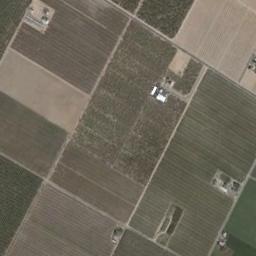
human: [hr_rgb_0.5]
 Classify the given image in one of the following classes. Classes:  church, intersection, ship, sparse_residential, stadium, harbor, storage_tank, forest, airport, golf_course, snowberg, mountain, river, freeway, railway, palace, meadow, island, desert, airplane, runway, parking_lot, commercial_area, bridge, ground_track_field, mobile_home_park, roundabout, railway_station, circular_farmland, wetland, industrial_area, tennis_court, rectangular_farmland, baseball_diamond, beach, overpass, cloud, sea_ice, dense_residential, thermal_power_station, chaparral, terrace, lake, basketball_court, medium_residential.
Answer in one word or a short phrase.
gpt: rectangular_farmland